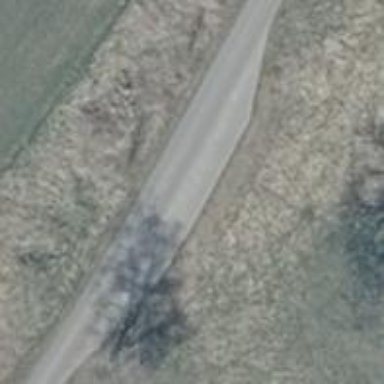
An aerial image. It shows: Passing place on the road.